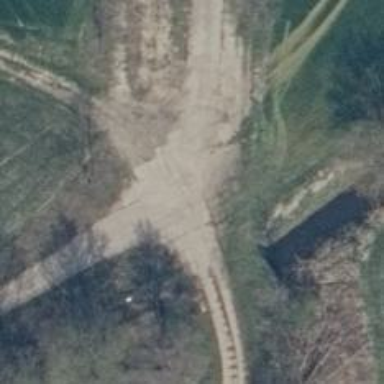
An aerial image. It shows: Gravel track with grade 2 quality.